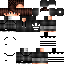
A male human skin with dark skin, wearing brown long hair dressed in a black hoodie and black pants, featuring a closed mouth.